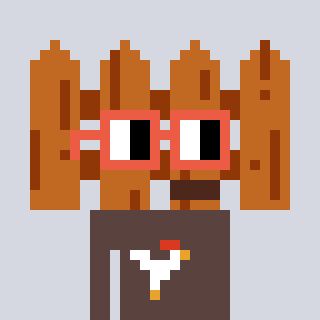
a pixel art character with square orange glasses, a fence-shaped head and a darkbrown-colored body on a cool background